A scalogram of one vibration snapshot from a rotating bearing is shown, computed with a continuous wavelet transform. What is the most likely bearing condition (normal, inner_race, outer_race, ball)?
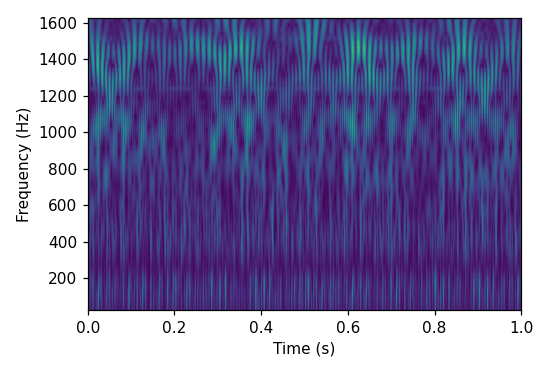
Answer: inner_race